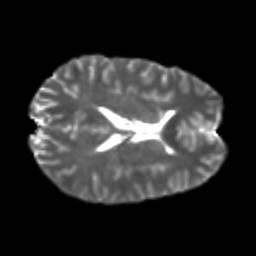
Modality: T2w
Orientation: axial
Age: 22
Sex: male
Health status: healthy
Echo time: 0.074 s